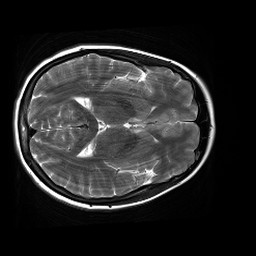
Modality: T2w
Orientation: axial
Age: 21
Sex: female
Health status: healthy
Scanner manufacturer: siemens
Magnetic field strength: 3 T
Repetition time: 4.01 s
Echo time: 0.116 s